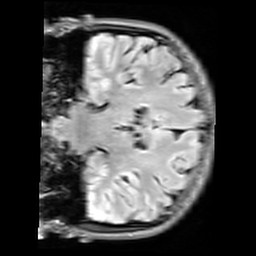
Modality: FLAIR
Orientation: coronal
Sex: male
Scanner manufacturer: siemens
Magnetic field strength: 3 T
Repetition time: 10 s
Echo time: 0.09 s